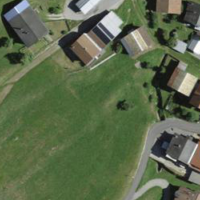
EUNIS habitat code: 55
Species observed at this site:
Pieris rapae
Phoenicurus ochruros
Fabriciana adippe
Hyles gallii
Argynnis paphia
Macroglossum stellatarum